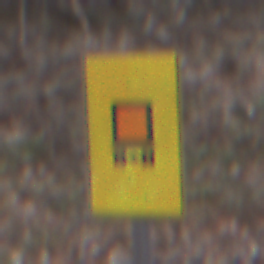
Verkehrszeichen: KennzeichnungspflichtigeFahrzeugeGefaehrlicheGueterOhnePfeilsymbol
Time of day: Midday
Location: Outdoor (Nature)
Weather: Overcast
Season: Autumn
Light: Natural